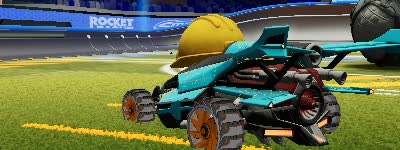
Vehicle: aftershock